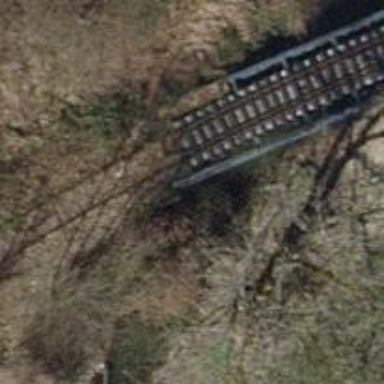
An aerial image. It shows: Abandoned railway bridge with one track. The bridge is spur service.